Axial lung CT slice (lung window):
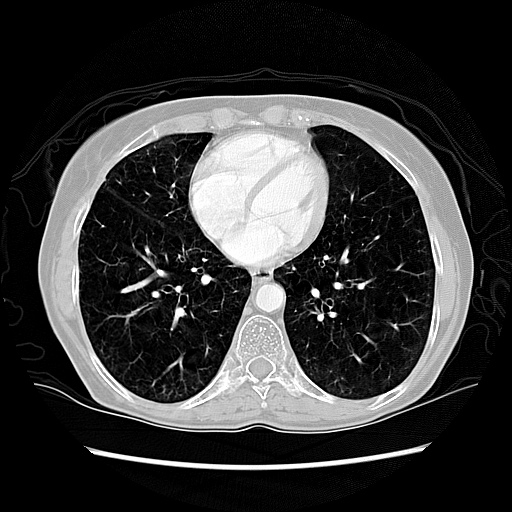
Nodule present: no